Field crop: maize
Growth stage: 1
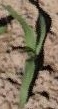
Species: maize